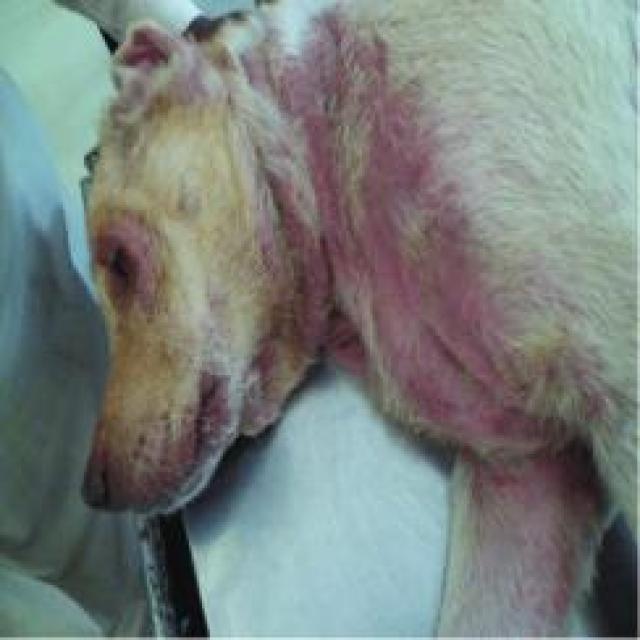
Canine hypersensitivity reaction — allergic skin response with urticaria, erythema, pruritus, and angioedema. May be food, environmental, or flea allergy related.